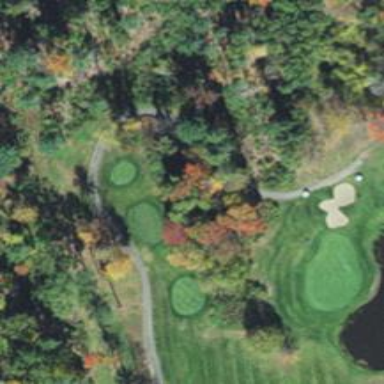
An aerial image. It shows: Golf hole.